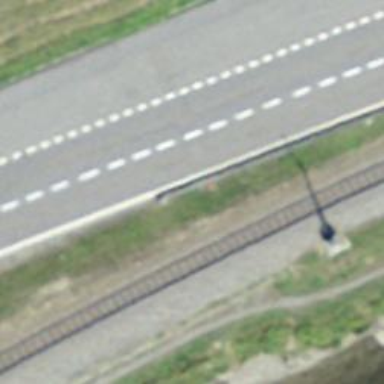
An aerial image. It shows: Narrow-gauge railway track with 1 electrified contact line.